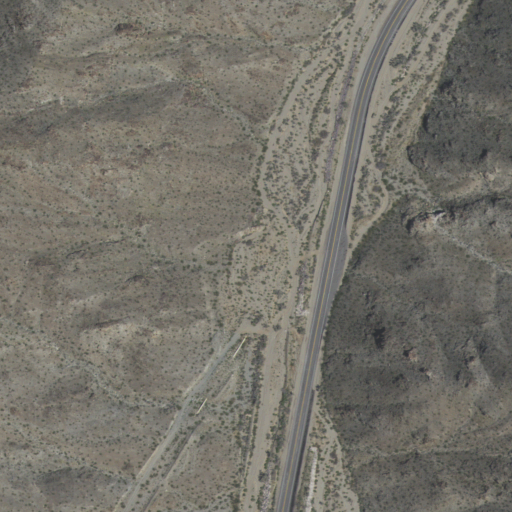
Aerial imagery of gap in California named Lobecks Pass containing shrub, medium intensity development, low intensity development, and high intensity development